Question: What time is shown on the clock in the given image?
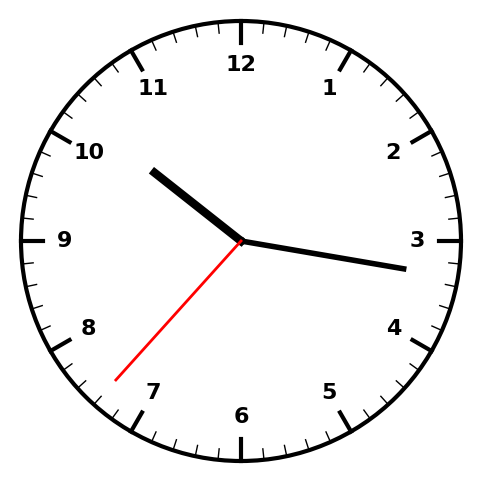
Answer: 10:16:37